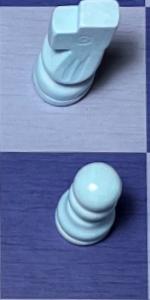
Label: Pawn_White